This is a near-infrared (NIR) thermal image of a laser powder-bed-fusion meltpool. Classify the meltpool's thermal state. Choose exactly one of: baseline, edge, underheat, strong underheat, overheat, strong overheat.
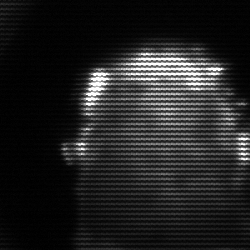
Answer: baseline